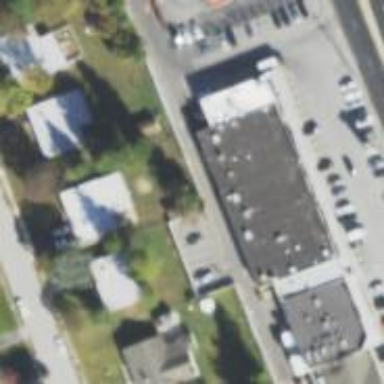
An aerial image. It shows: Retail building.